Interaction volume radius: 10 \u00c5
Interaction volume height: 20 \u00c5
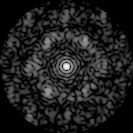
Disorder parameter: 0.6986